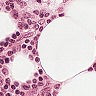
Metastatic tissue present: no